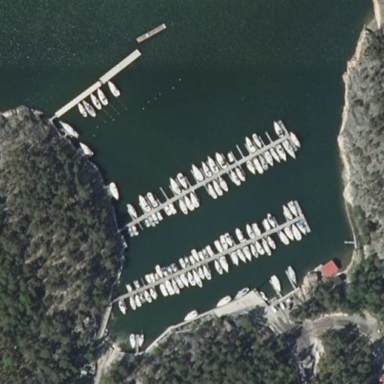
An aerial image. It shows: Marina area for leisure land.